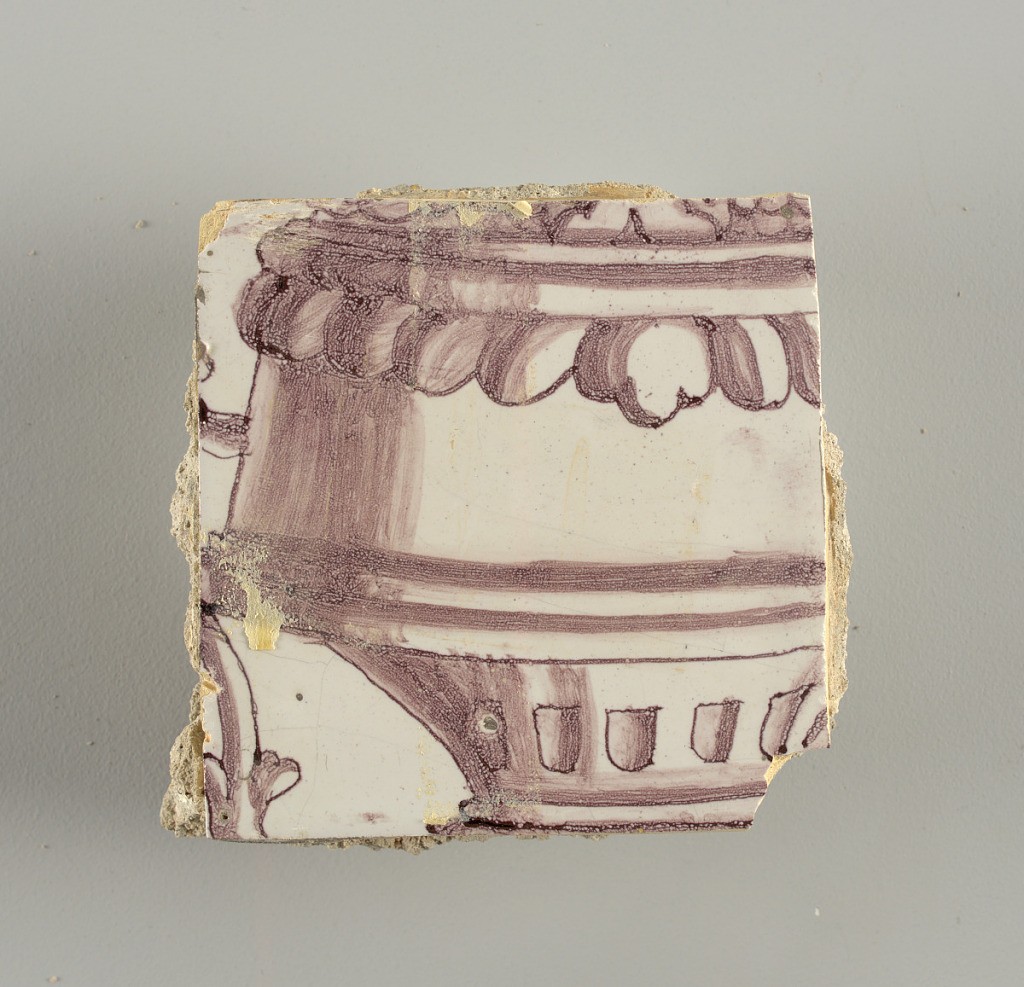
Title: Wall facing
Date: ca. 1725
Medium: Tin-glazed earthenware, underglaze
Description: Horizontal rectangle.  Thirty-seven tiles wide and twenty-one high with opening for door or window nineteen and one-half tiles high and twelve wide.  To left and right of opening, centered canopy above. Left, woman representing Hope, right, a sculputure urn.  Centered above opening, a mascaron.  Arabesque design of foliage.